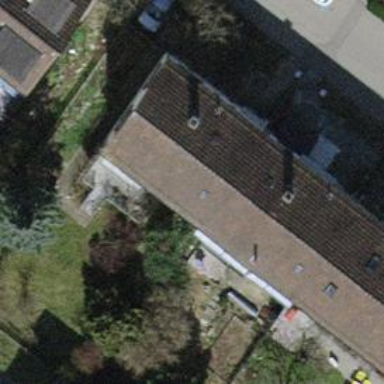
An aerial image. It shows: Gabled house with tile roof.